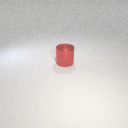
large red metal cylinder